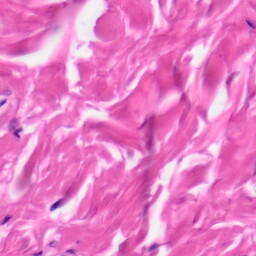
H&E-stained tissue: Skin